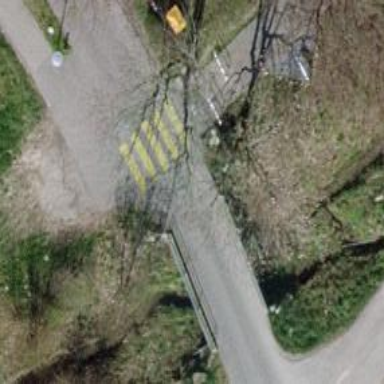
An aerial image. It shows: Zebra crossing on the road.